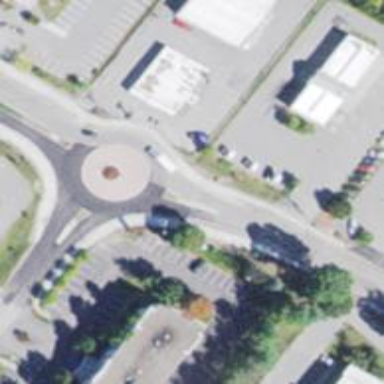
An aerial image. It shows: Asphalt road in residential area leading to roundabout.